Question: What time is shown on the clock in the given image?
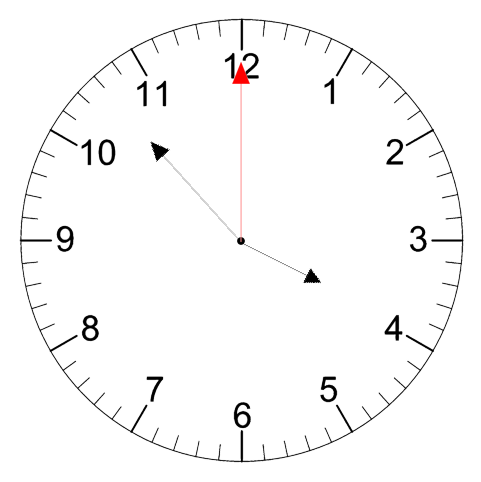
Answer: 03:53:00